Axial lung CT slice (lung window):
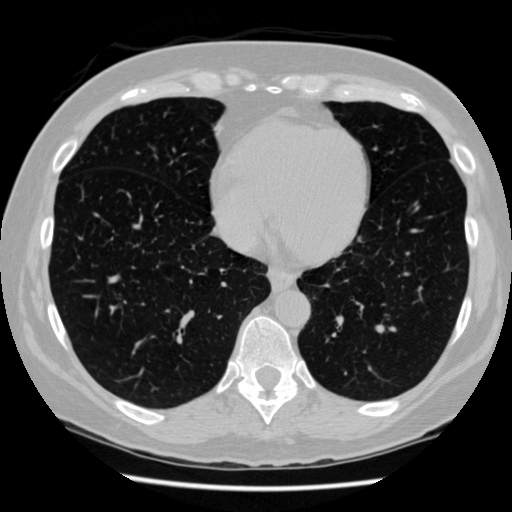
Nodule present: no